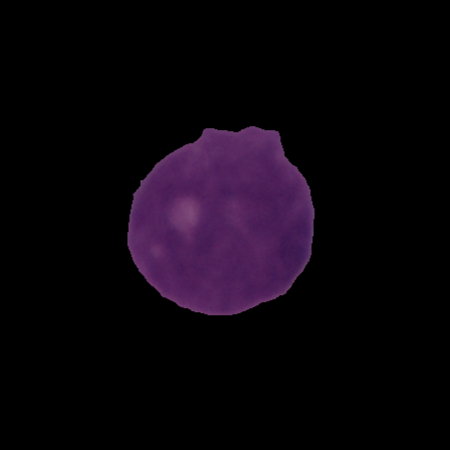
Label: cancer